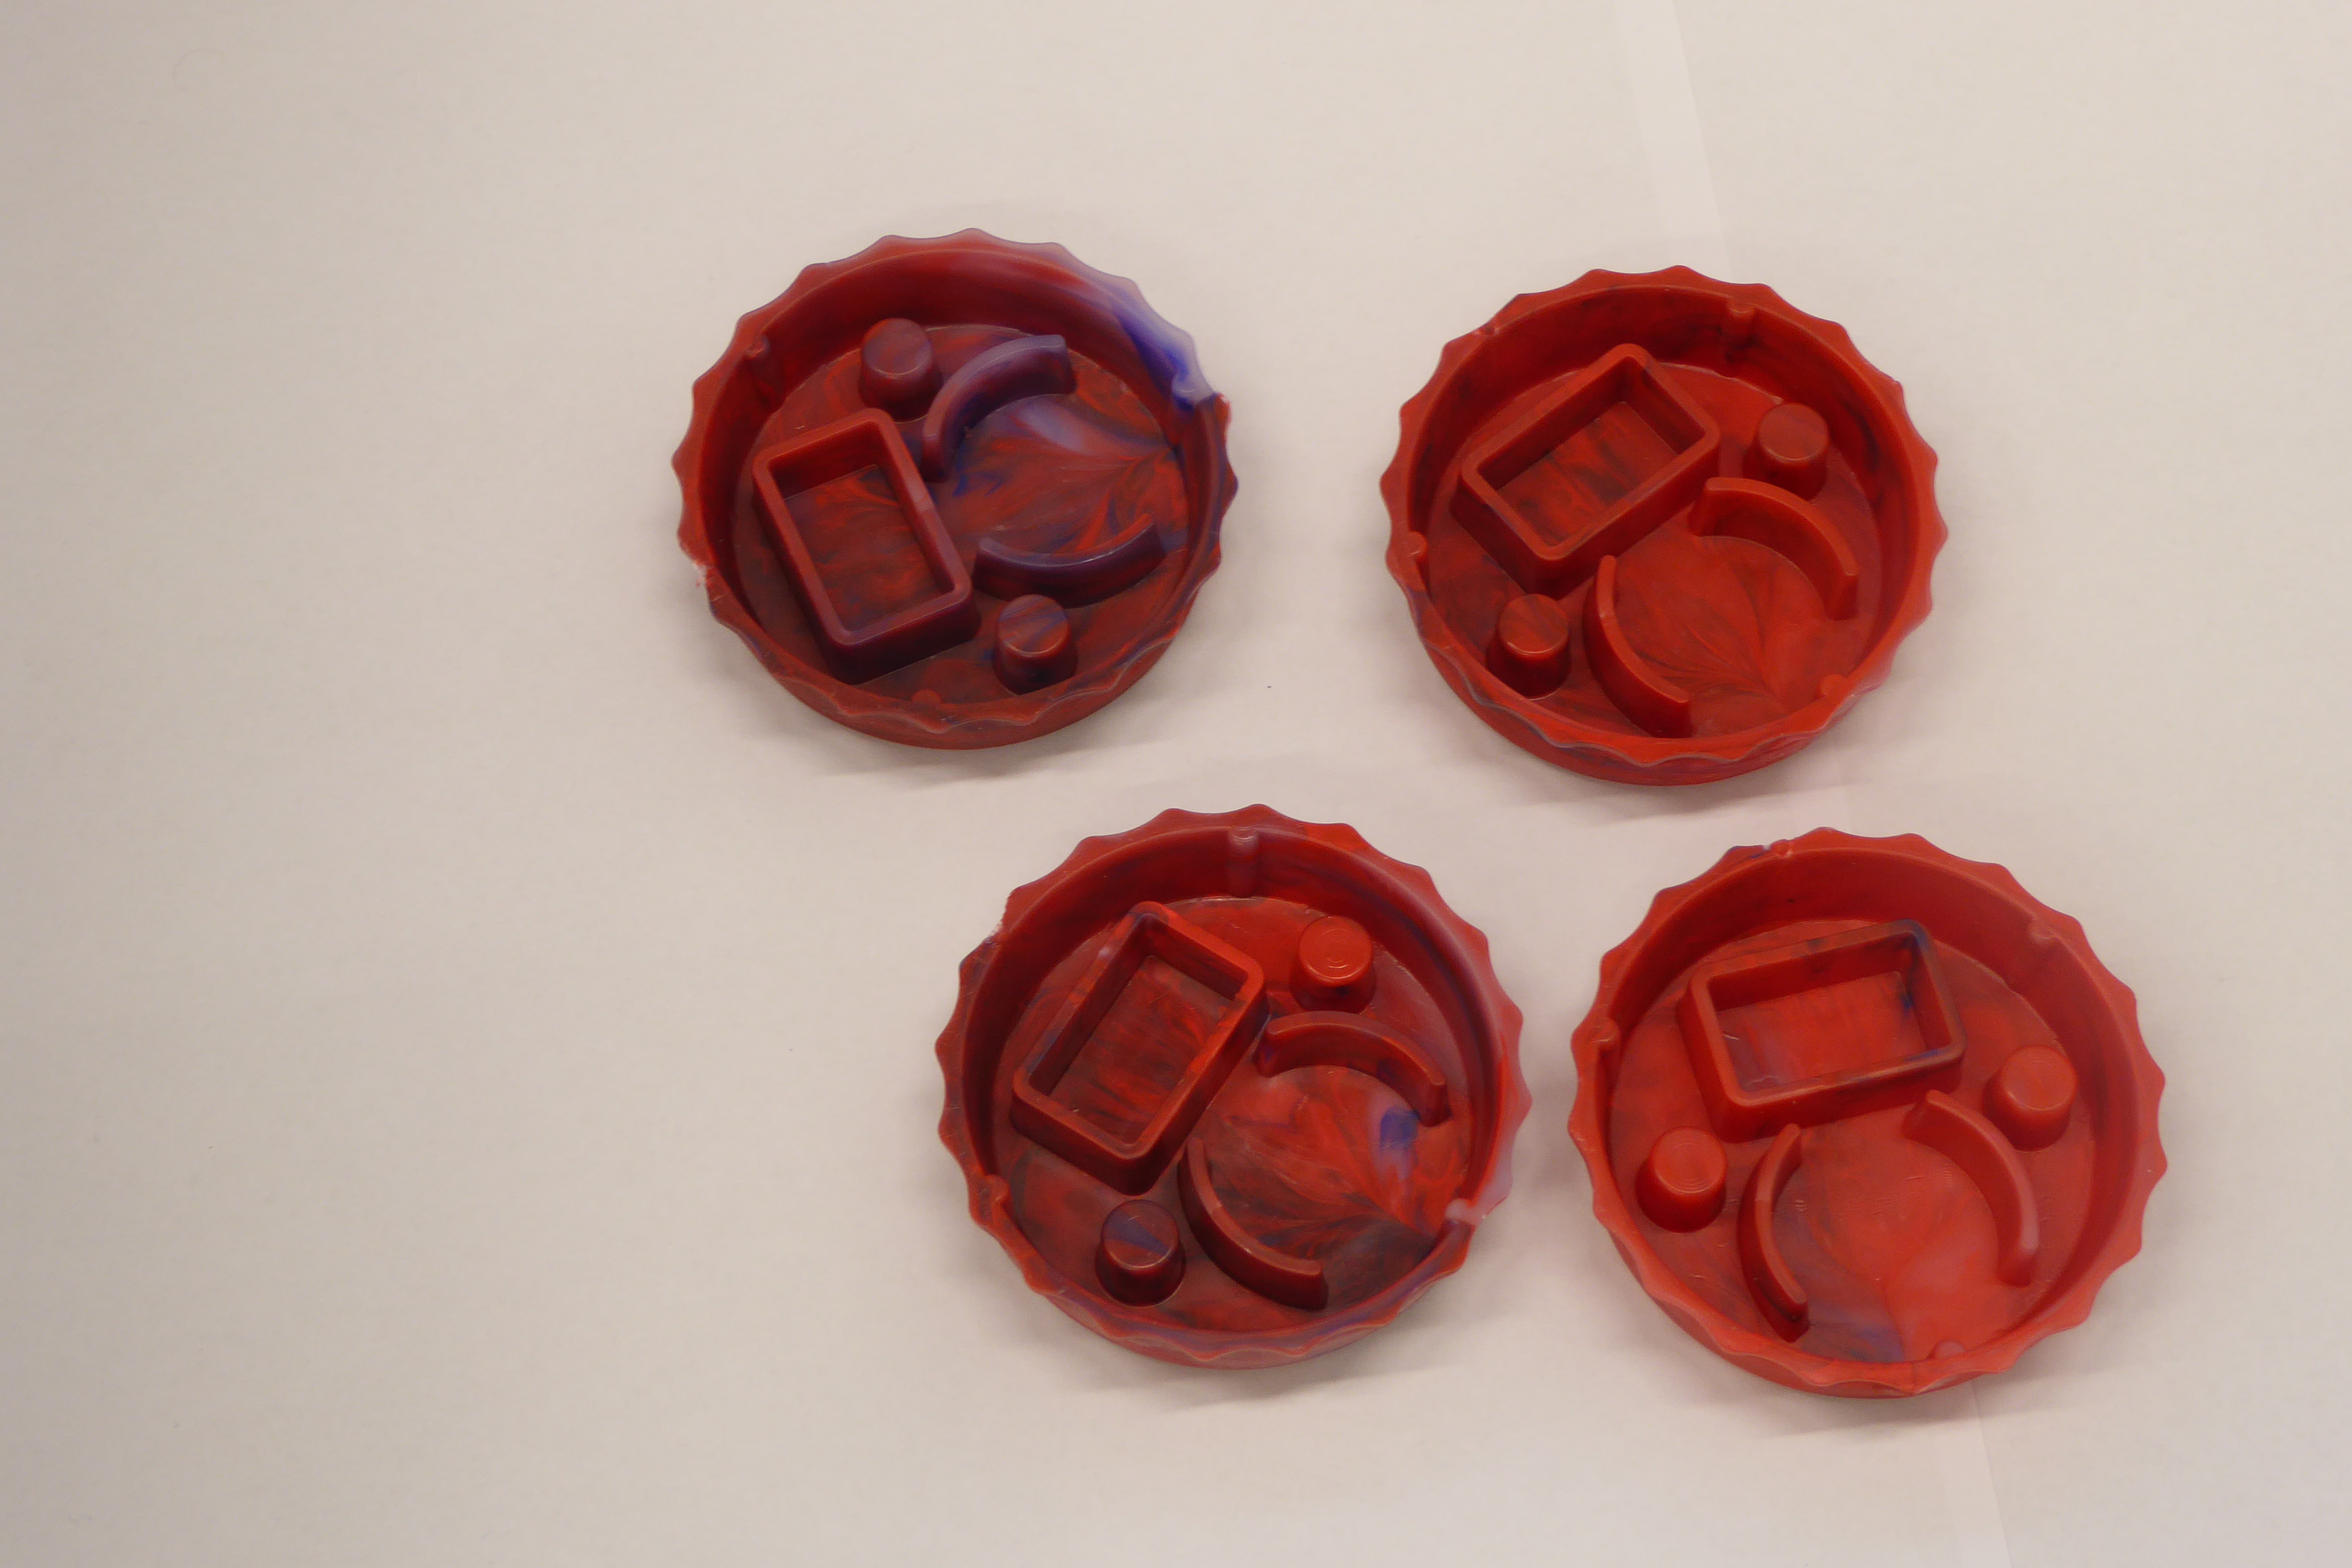
Label: Bottle Opener - Cover